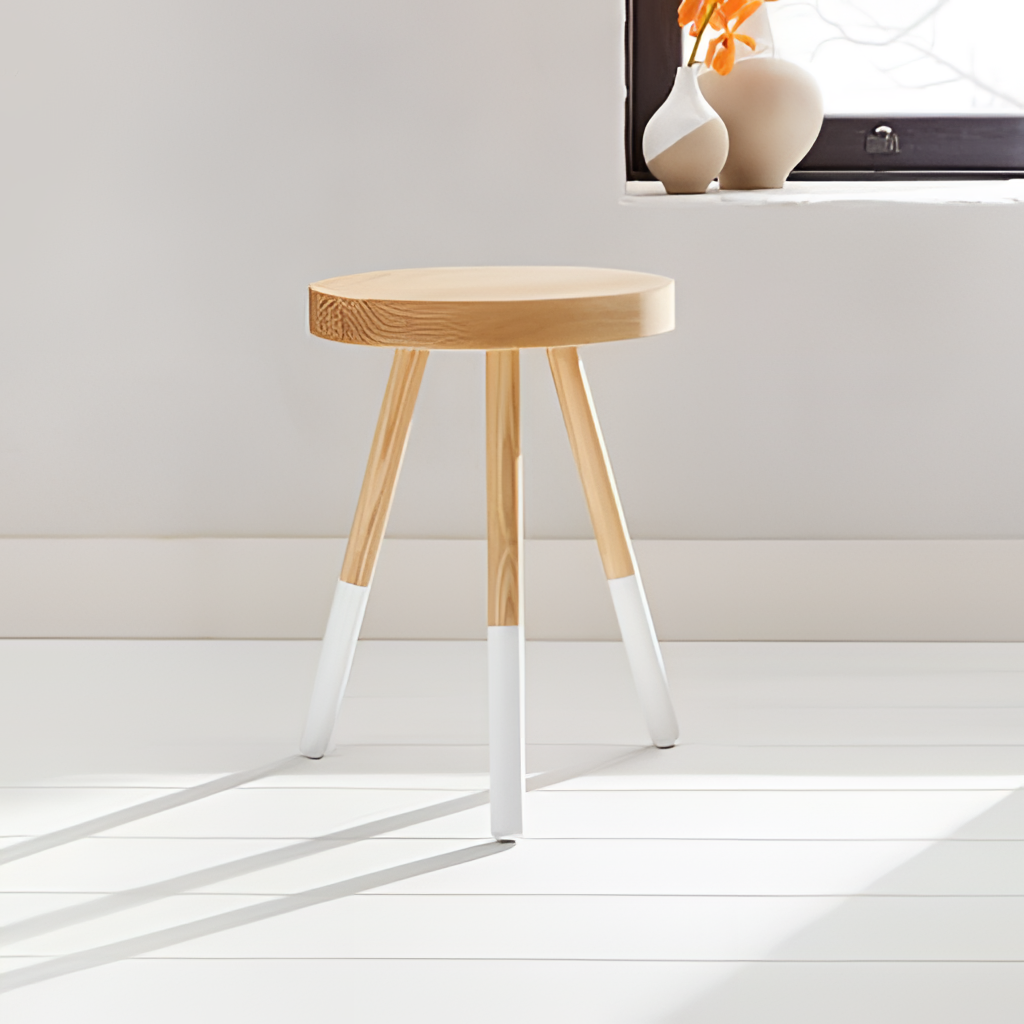
light wood wood stool, living room, paint wallpaper, with solid pattern, wood flooring, with plank pattern, minimalist